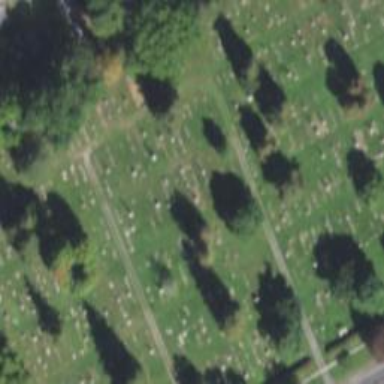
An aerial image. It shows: Cemetery.